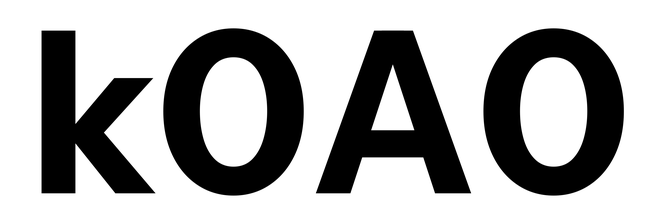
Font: InstrumentSans_Bold